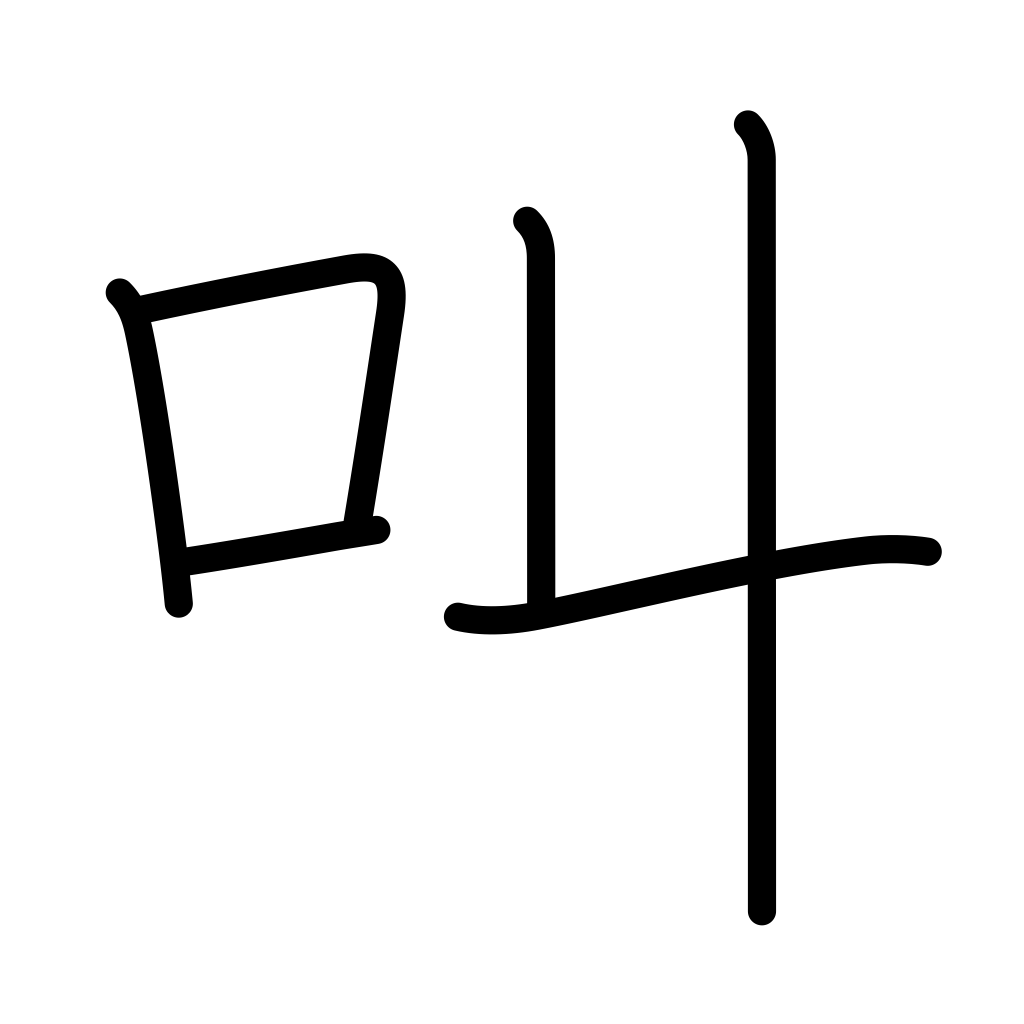
Meaning: shout, exclaim, yell